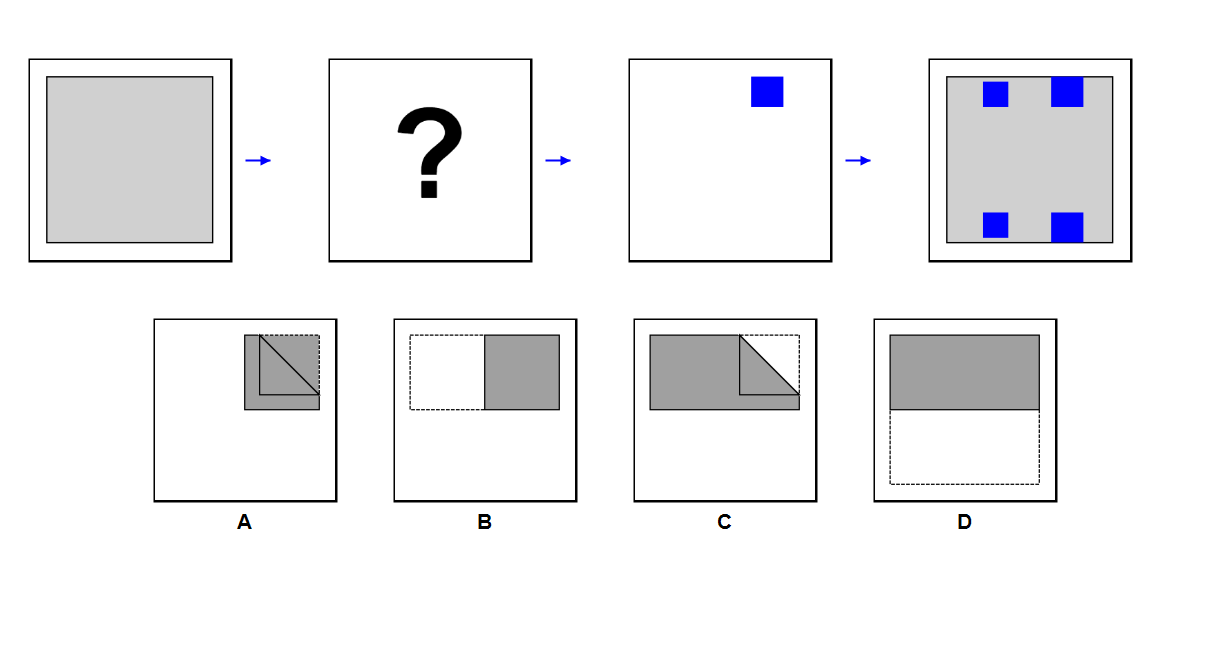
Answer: C